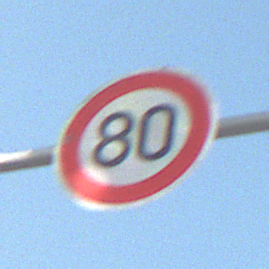
Verkehrszeichen: Geschwindigkeit80
Umgebung: Outdoor, Special
Tageszeit: MorningAfternoon
Wetter: Clear
Licht: Natural
Jahreszeit: NotSpecified
Kontrast: HighContrast